八年级 · 度量几何学
如图, 学校有一块长方形花圃, 有极少数人为了避开拐角走“捷径”,在花蒹内走出了一条“路”, 他们仅仅少走了（）, 却踩坏了花草.

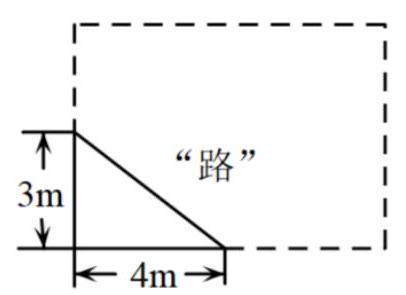
1 米
B. 2 米
C. 3 米
D. 4 米
答案: B